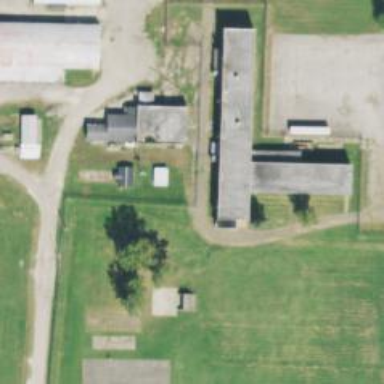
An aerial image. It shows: Prison facility surrounded by fence.